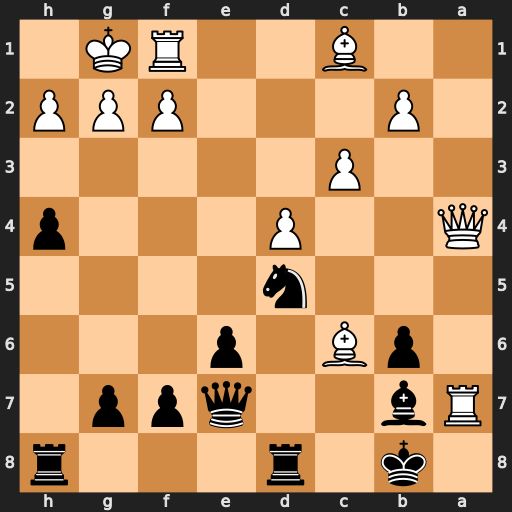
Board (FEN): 1k1r3r/Rb2qpp1/1pB1p3/3n4/Q2P3p/2P5/1P3PPP/2B2RK1
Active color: b
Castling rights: -
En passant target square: -
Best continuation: Bxc6 Rxe7 Bxa4